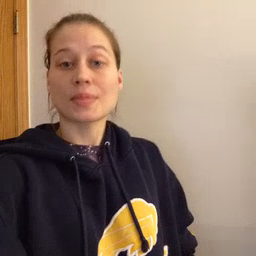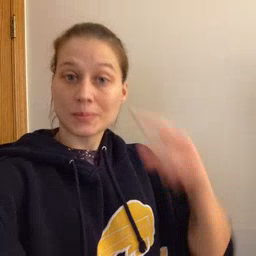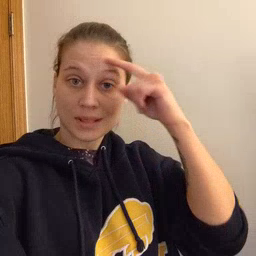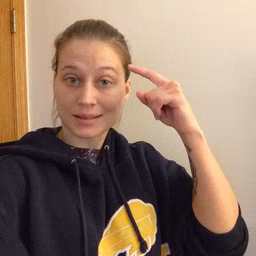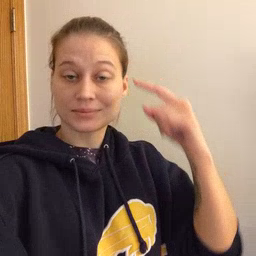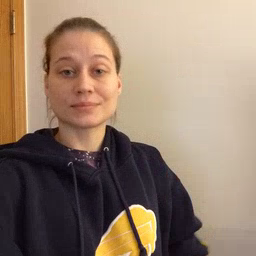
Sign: black